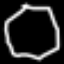
Label: octagon